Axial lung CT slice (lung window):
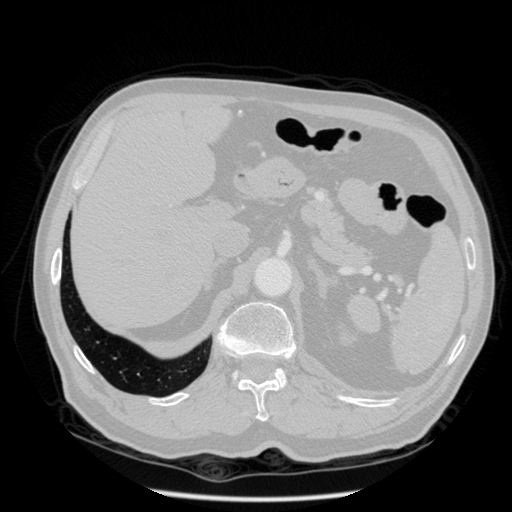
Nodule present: no